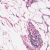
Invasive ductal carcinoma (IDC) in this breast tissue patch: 0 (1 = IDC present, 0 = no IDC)